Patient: sex F, age 68
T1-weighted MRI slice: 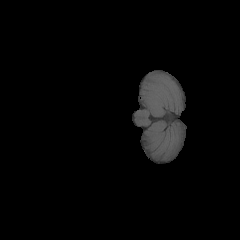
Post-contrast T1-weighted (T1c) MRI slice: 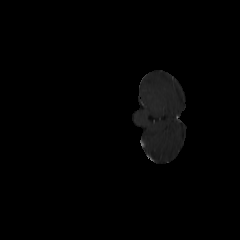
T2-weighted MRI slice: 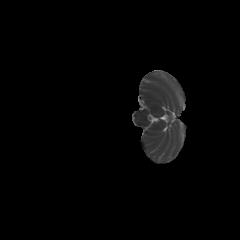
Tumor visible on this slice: no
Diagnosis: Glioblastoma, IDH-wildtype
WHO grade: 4